Question: According to this <URL> to open the Publish Web wizard". What then comes up looks nothing like what is shown on that page, instead I get this:
which looks nothing like the "Publish Web wizard" described on the MS page. I have tried many of the options on that page, none of them lead to asking me to import my host's "publish profile".
Is there another way I can get to the Publish Web wizard so I can import my host's "publish profile"?
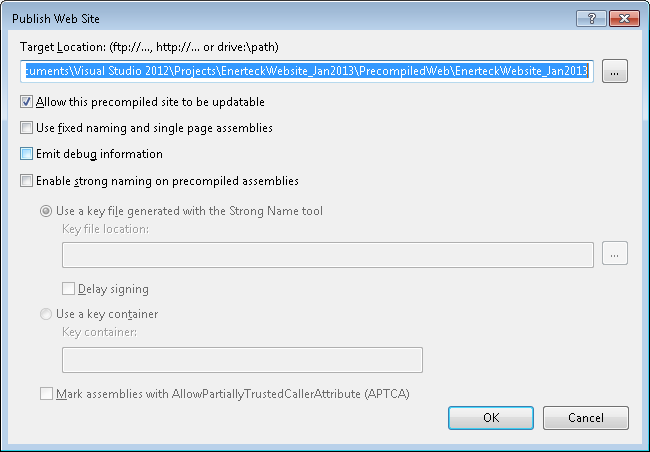
Answer: Try install this update: <URL>
I had the same problem. This worked for me.